Question: I created a UITableView and added a static content.
When I run the app, there is no padding at the top.

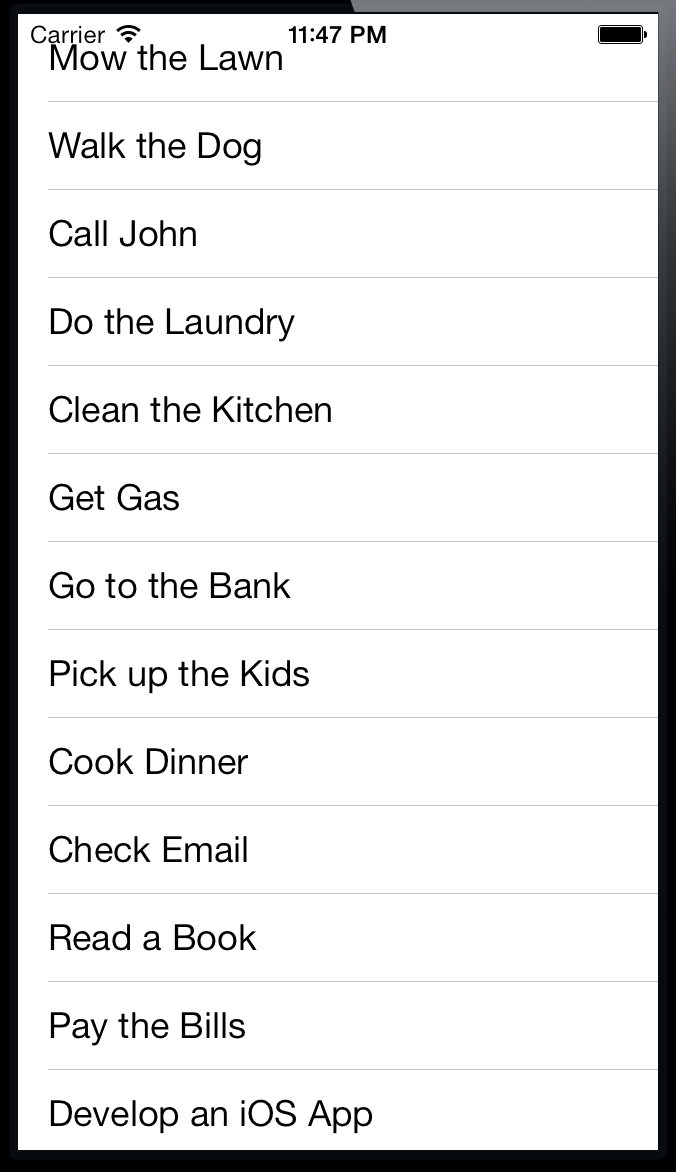
Answer: If you put your table view inside a UIViewController (and not a UITableViewController), you can add as much padding as you want at the top (or bottom, or sides) of your content view.